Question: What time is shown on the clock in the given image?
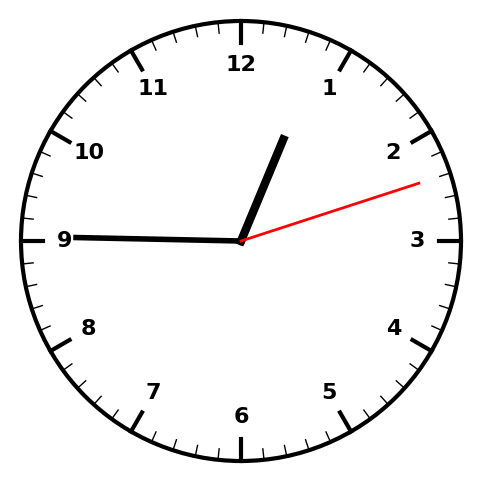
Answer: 12:45:12